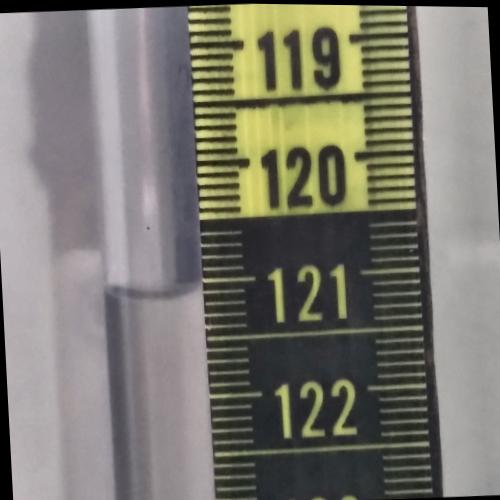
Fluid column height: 121.1 cm